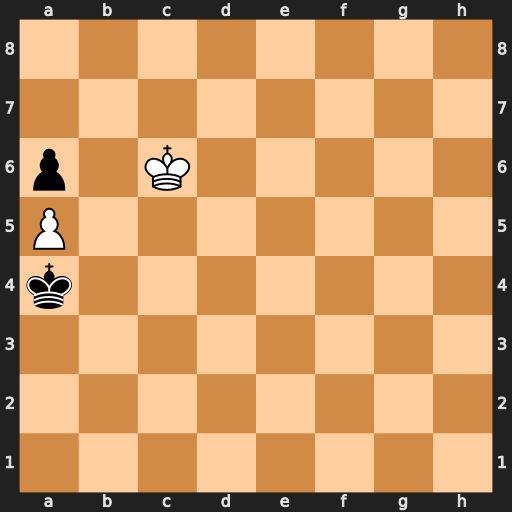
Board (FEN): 8/8/p1K5/P7/k7/8/8/8
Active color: w
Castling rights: -
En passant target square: -
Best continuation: Kb6 Kb4 Kxa6 Kc5 Kb7